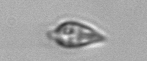
Label: Oxytoxum